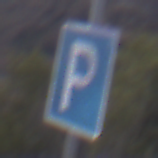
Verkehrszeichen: Parken
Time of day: Dusk
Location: Outdoor (Nature)
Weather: Clear
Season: NotSpecified
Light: Natural